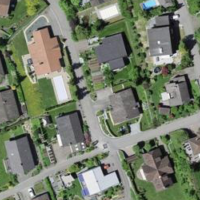
EUNIS habitat code: 54
Species observed at this site:
Ilex aquifolium